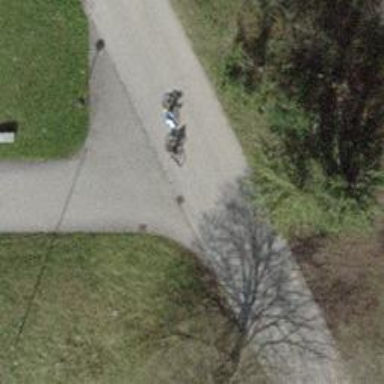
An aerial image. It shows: Smoothly paved residential road.